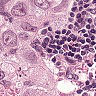
Metastatic tissue present: yes